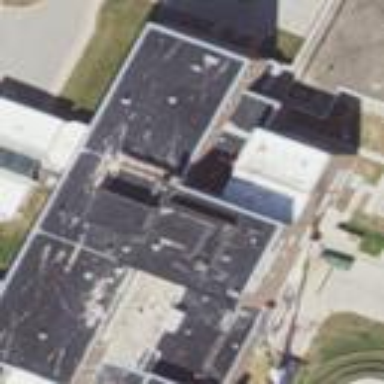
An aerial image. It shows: Hospital building.